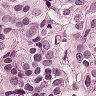
Metastatic tissue present: yes